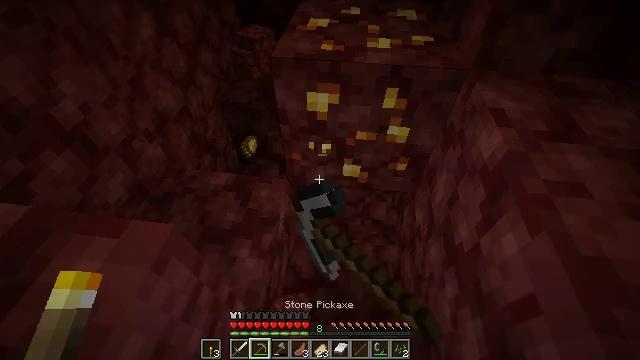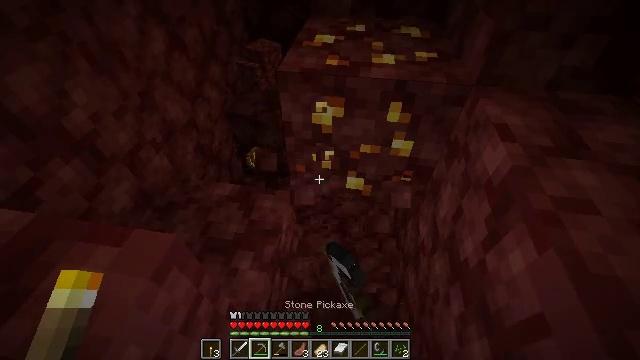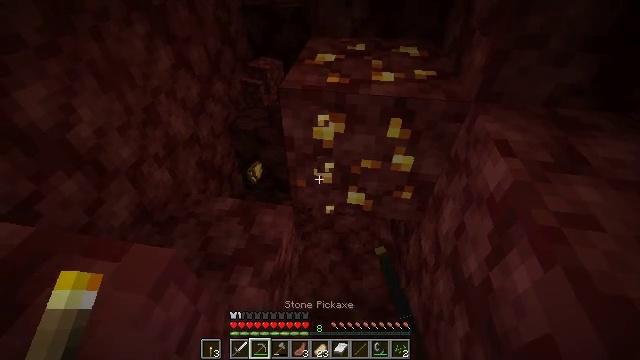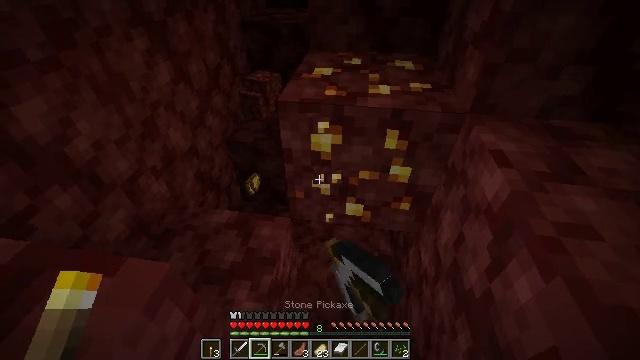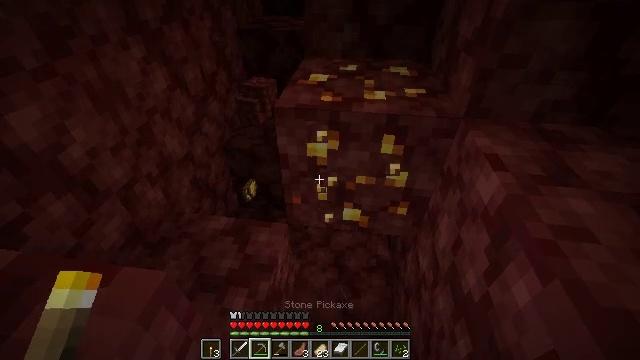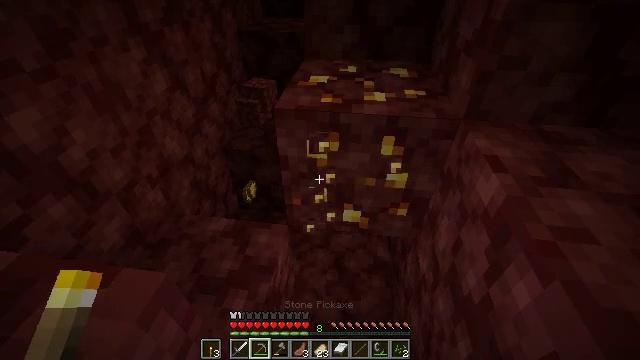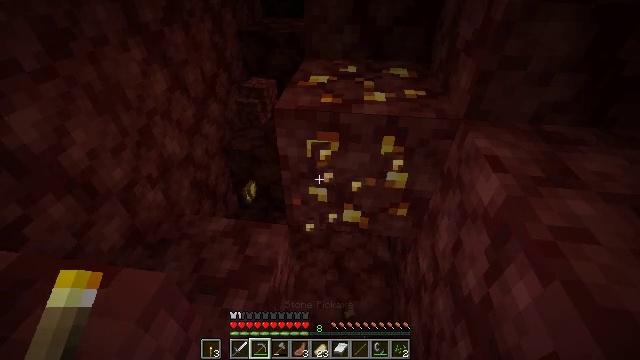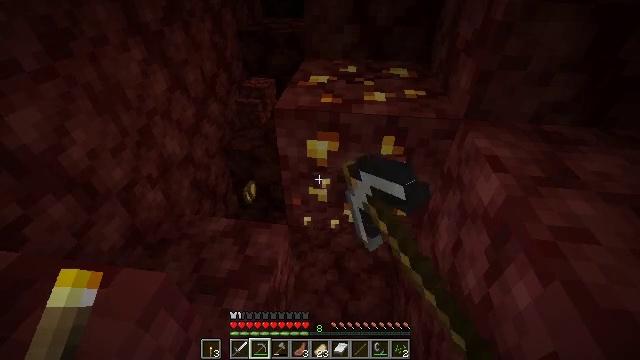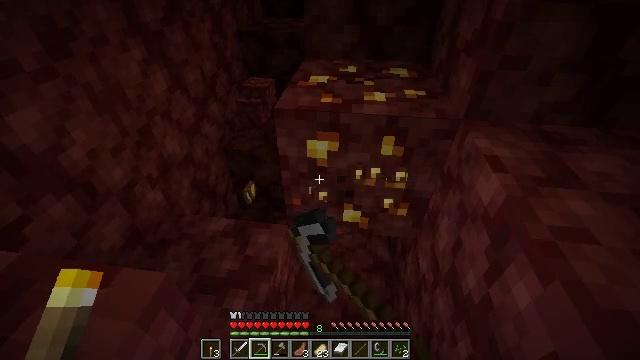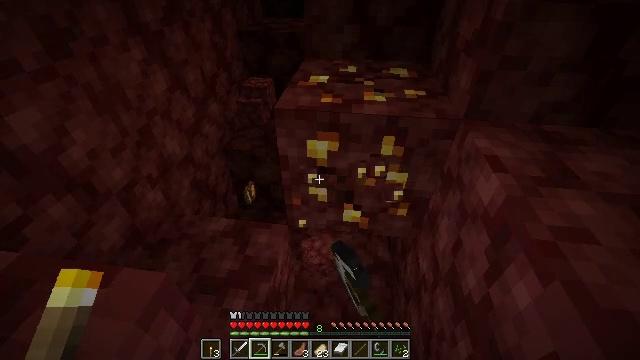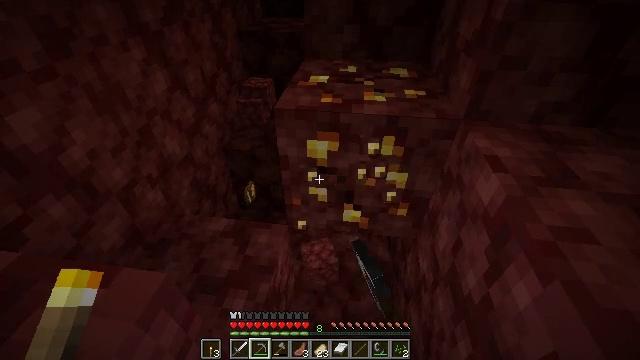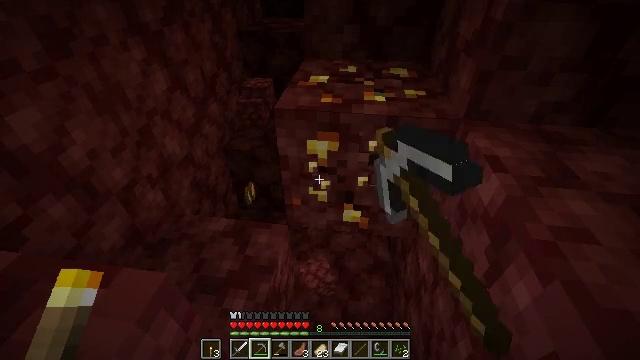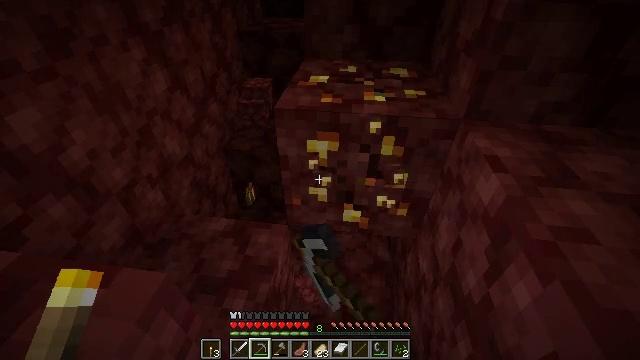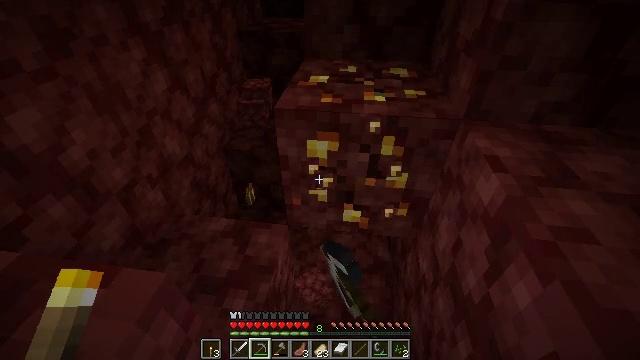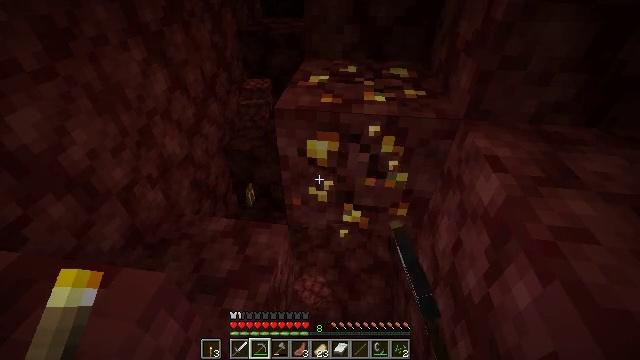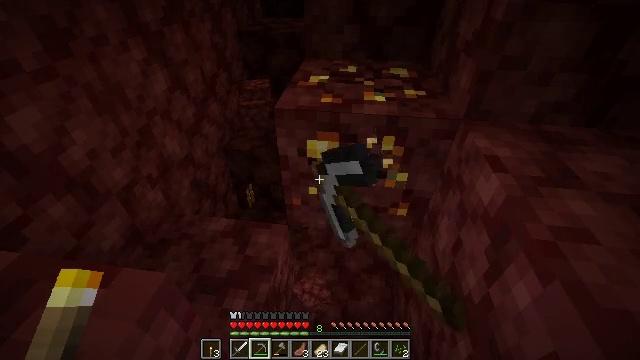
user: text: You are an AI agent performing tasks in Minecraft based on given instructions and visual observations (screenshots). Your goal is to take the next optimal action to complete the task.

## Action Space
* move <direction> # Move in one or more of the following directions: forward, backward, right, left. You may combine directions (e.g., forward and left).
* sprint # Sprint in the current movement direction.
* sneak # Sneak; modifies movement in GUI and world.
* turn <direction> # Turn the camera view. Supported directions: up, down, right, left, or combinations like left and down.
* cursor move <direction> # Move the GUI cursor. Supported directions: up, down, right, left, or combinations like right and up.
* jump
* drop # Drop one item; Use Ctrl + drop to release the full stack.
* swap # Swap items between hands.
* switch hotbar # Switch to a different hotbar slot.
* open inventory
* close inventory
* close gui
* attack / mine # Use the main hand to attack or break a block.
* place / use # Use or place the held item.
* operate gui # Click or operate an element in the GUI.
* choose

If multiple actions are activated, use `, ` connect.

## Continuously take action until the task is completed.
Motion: motion action
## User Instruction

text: Gather nether gold ore using a pickaxe.
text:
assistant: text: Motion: turn left and up, attack / mine
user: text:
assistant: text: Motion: turn up, attack / mine
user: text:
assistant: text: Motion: turn up, attack / mine
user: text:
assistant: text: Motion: turn up, attack / mine
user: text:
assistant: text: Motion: attack / mine
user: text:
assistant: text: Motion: attack / mine
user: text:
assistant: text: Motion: attack / mine
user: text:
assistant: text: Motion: attack / mine
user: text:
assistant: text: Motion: attack / mine
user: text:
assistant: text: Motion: attack / mine
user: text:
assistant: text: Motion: attack / mine
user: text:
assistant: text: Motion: attack / mine
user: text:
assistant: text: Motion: attack / mine
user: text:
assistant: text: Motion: attack / mine
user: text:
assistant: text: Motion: attack / mine
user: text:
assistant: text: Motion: attack / mine
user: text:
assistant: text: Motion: attack / mine
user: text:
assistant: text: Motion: attack / mine
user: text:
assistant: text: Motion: attack / mine
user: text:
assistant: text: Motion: attack / mine
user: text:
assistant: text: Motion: attack / mine
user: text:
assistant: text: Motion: attack / mine
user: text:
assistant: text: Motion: attack / mine
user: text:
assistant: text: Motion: attack / mine
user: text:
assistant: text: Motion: attack / mine
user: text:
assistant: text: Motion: attack / mine
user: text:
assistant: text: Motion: attack / mine
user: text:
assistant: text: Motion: attack / mine
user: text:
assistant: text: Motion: attack / mine
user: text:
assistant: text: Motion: attack / mine